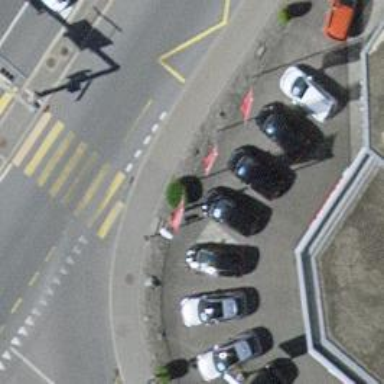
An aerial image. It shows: Advertising flagpole.